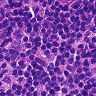
Metastatic tissue present: no